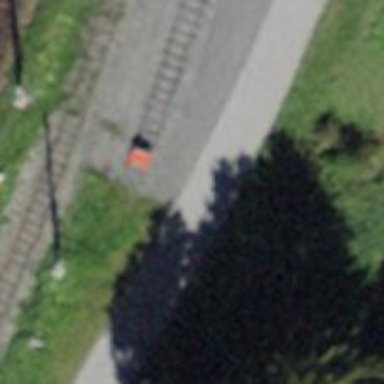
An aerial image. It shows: Railway buffer stop.